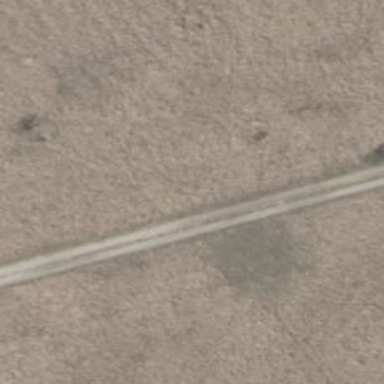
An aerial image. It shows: Gravel track with grade2 quality.